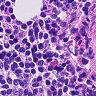
Metastatic tissue present: no